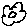
Label: flower